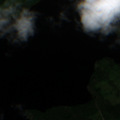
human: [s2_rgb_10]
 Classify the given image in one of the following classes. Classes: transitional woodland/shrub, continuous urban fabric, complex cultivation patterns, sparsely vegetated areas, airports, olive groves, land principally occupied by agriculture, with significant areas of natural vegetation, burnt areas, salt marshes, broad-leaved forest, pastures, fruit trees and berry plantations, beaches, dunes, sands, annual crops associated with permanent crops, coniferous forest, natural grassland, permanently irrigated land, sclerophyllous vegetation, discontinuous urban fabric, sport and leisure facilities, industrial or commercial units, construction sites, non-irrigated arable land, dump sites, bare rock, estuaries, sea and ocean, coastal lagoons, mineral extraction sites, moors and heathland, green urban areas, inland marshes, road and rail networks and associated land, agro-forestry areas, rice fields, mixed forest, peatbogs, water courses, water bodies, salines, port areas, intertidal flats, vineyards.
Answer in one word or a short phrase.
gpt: coniferous forest, mixed forest, water bodies